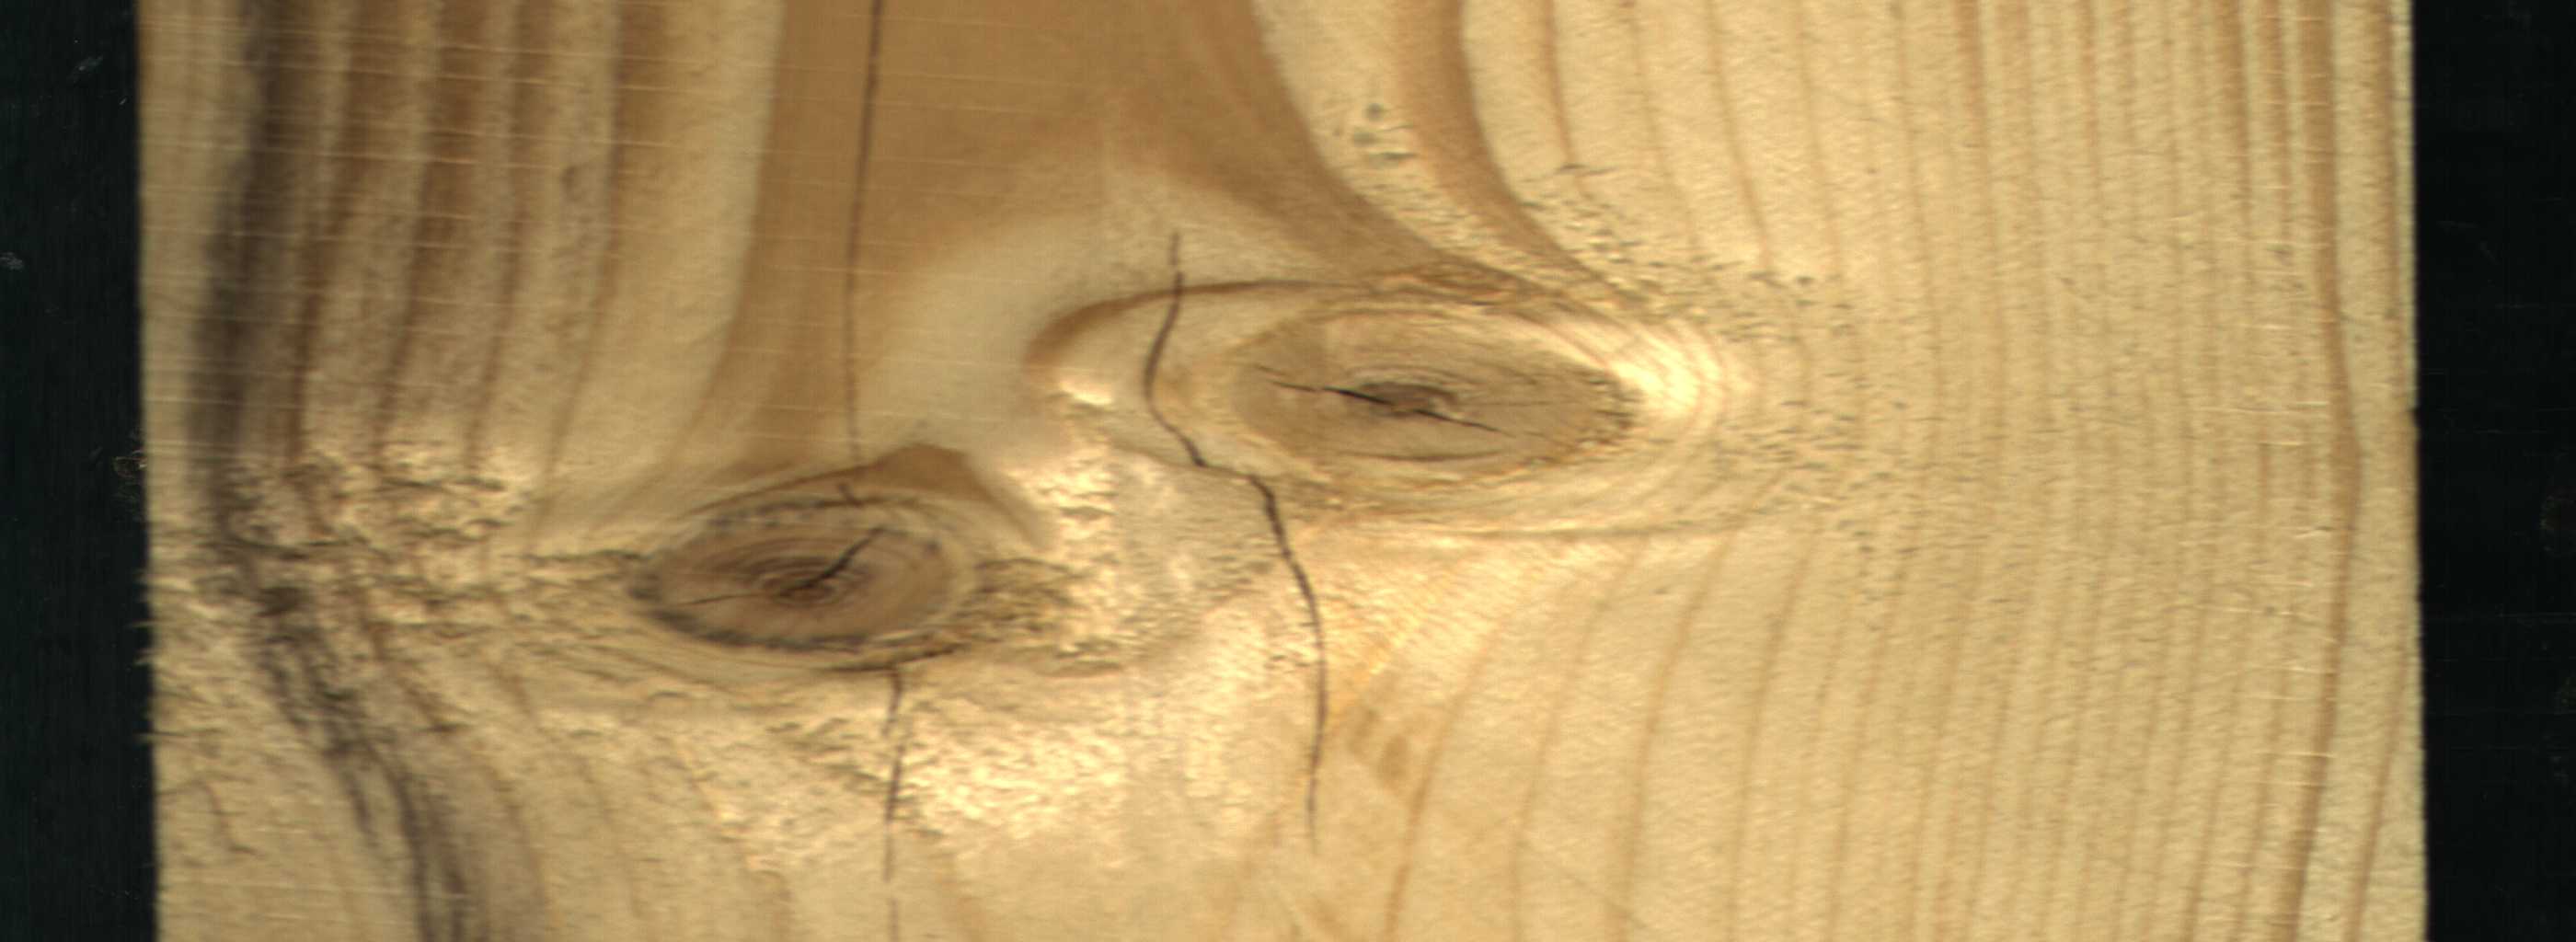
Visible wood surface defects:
Blue_Stain
Crack
Crack
Crack
knot_with_crack
knot_with_crack